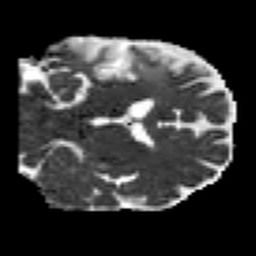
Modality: MD
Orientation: coronal
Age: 45
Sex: male
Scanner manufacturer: siemens
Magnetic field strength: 3 T
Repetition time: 7.3 s
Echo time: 0.087 s